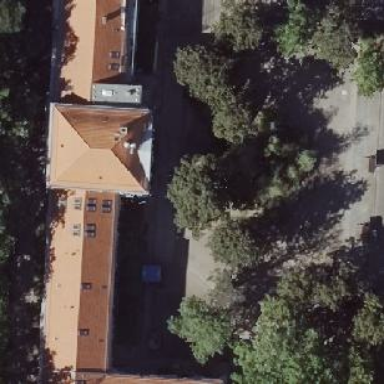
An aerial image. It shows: School building with hipped roof design.